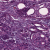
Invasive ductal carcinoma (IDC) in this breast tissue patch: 1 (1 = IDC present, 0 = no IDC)